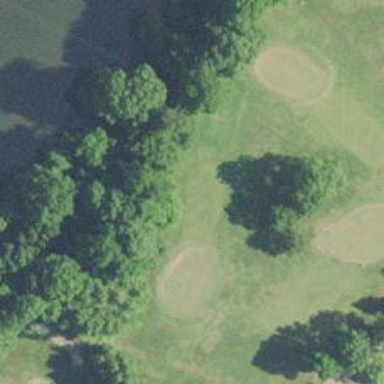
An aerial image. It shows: View of golf hole.